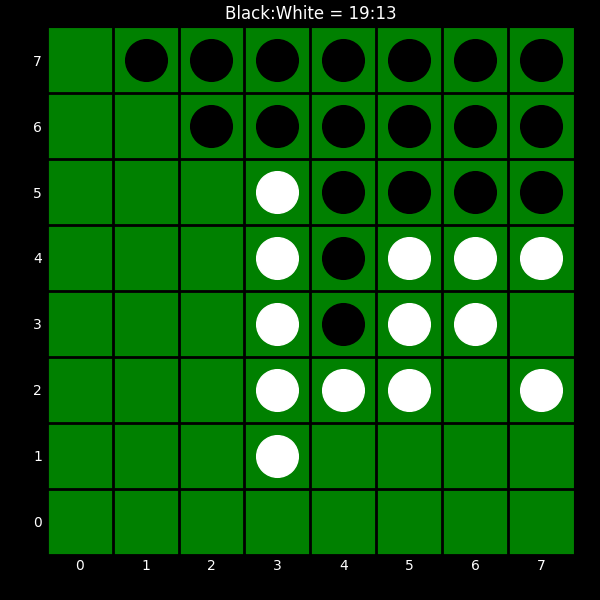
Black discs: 19
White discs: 13